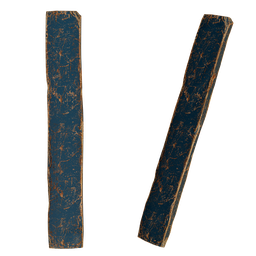
Label: architecture